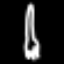
Label: fork